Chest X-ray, AP view. Patient: 60 years old, sex F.
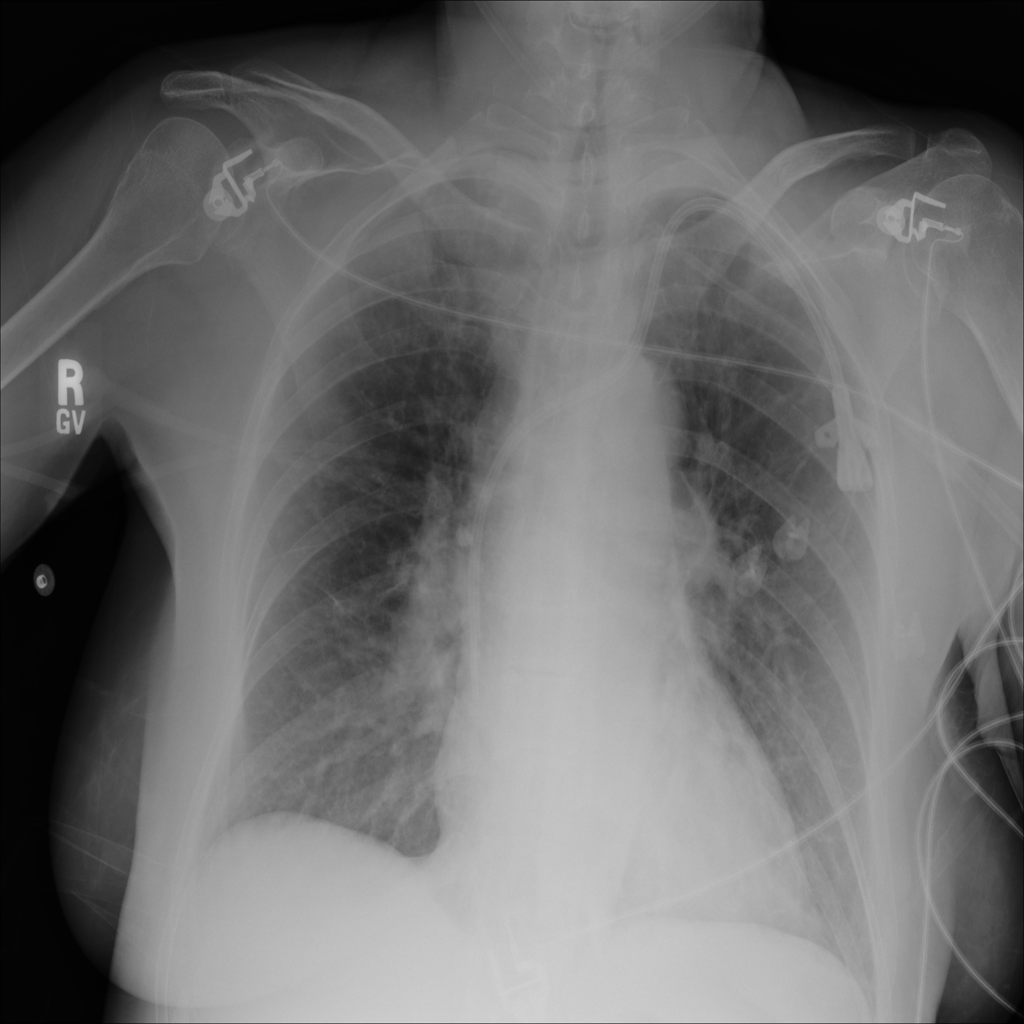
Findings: No Finding